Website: macys
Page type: payment
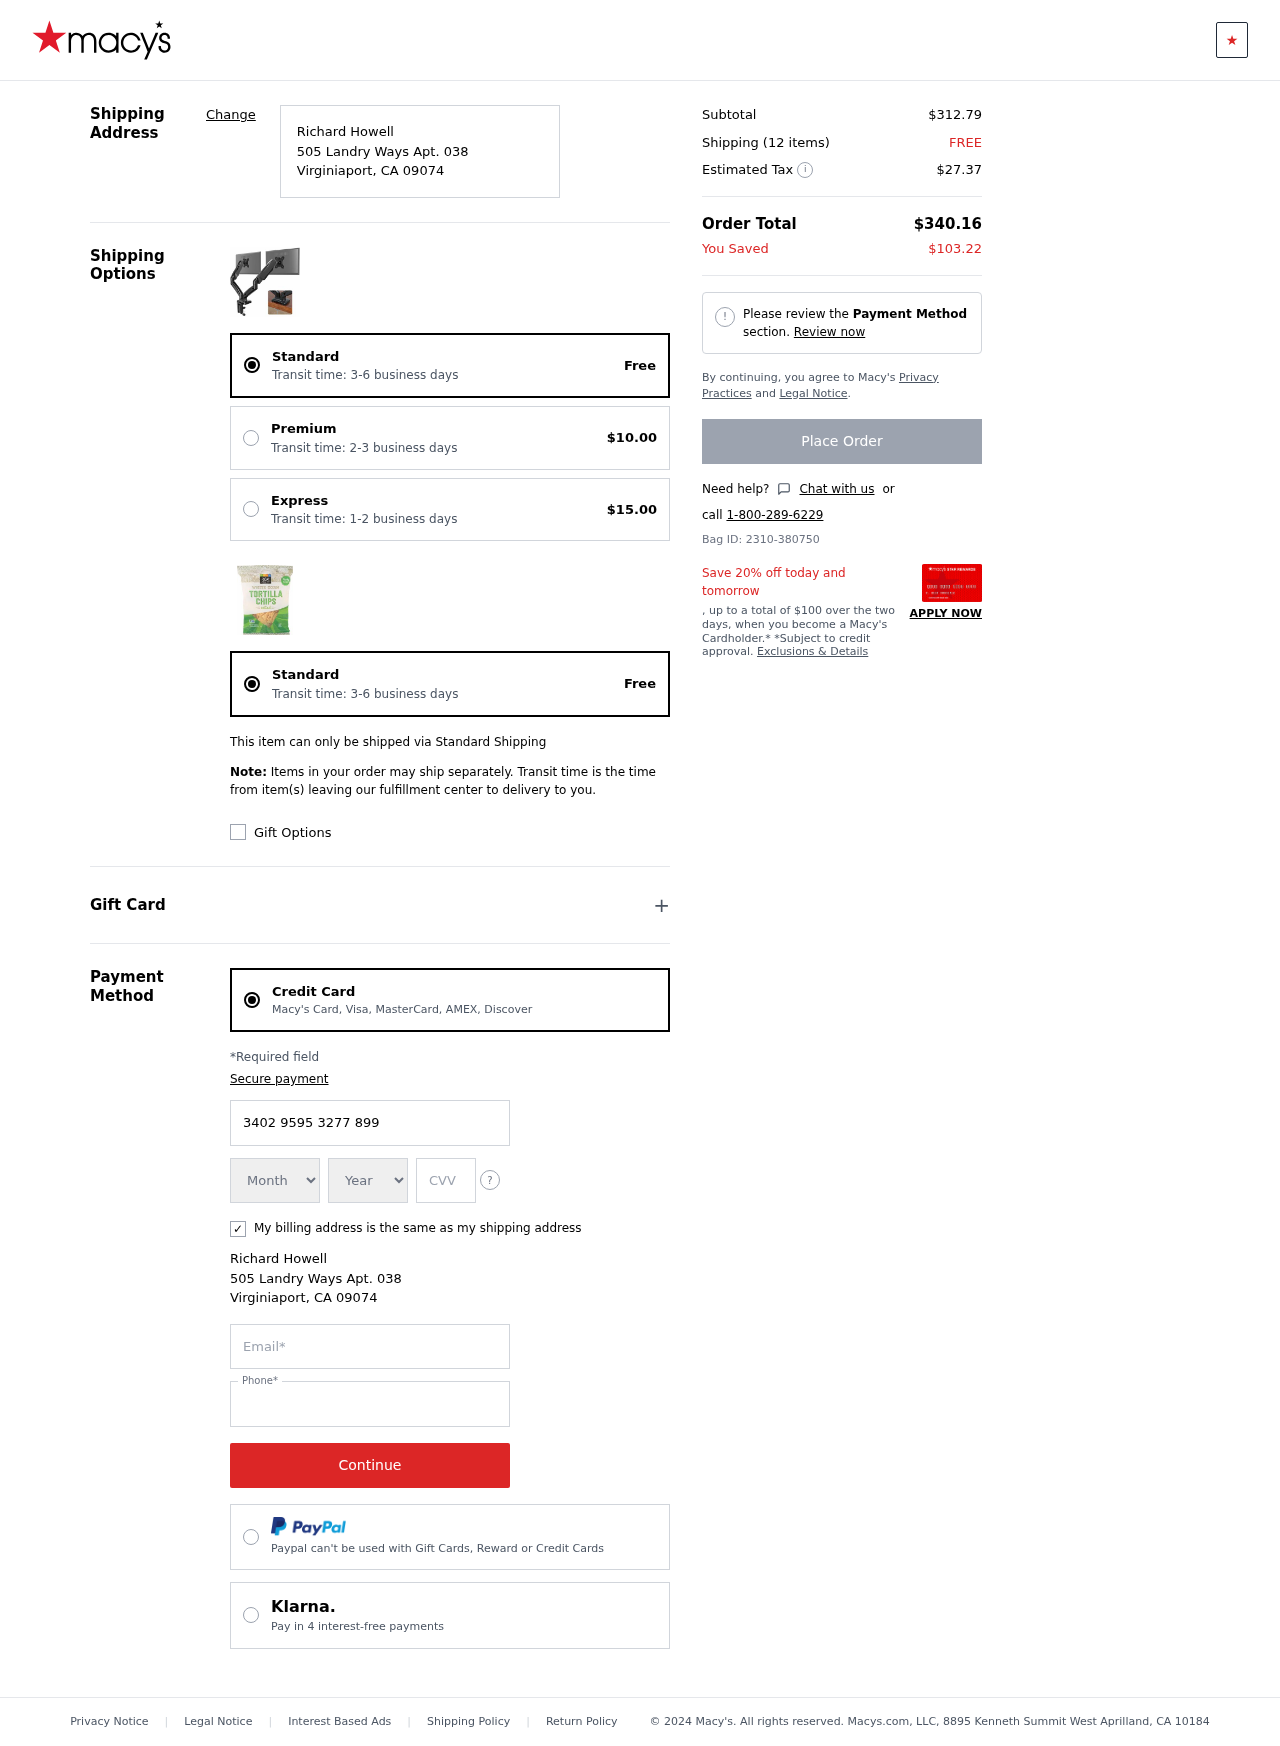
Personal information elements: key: PII_CARD_CVV
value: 7667
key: PII_CARD_EXPIRY_MONTH
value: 11
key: PII_CARD_EXPIRY_YEAR
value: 30
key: PII_CARD_NUMBER
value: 3402 9595 3277 899
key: PII_CITY
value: Virginiaport
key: PII_EMAIL
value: richard.howell@yahoo.com
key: PII_FULLNAME
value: Richard Howell
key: PII_PHONE
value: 8806936488
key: PII_POSTCODE
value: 09074
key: PII_STATE_ABBR
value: CA
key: PII_STREET
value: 505 Landry Ways Apt. 038
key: PII_FULLNAME2
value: Richard Howell
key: PII_CITY2
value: Virginiaport
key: PII_STATE_ABBR2
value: CA
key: PII_POSTCODE_FULL
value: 09074
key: PII_POSTCODE_NUMERIC
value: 9074
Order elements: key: ORDER_DELIVERY_DATE
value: Transit time: 3-6 business days
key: ORDER_SHIPPING_STANDARD
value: Free
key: ORDER_SHIPPING_PREMIUM
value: $10.00
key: ORDER_SHIPPING_EXPRESS
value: $15.00
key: ORDER_DELIVERY_DATE2
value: Transit time: 3-6 business days
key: ORDER_SHIPPING_STANDARD2
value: Free
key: ORDER_SUBTOTAL
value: $312.79
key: ORDER_NUM_ITEMS
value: Shipping (12 items)
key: ORDER_SHIPPING_COST
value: FREE
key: ORDER_TAX
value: $27.37
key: ORDER_TOTAL
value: $340.16
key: ORDER_SAVINGS
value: $103.22
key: ORDER_ID
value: Bag ID: 2310-380750